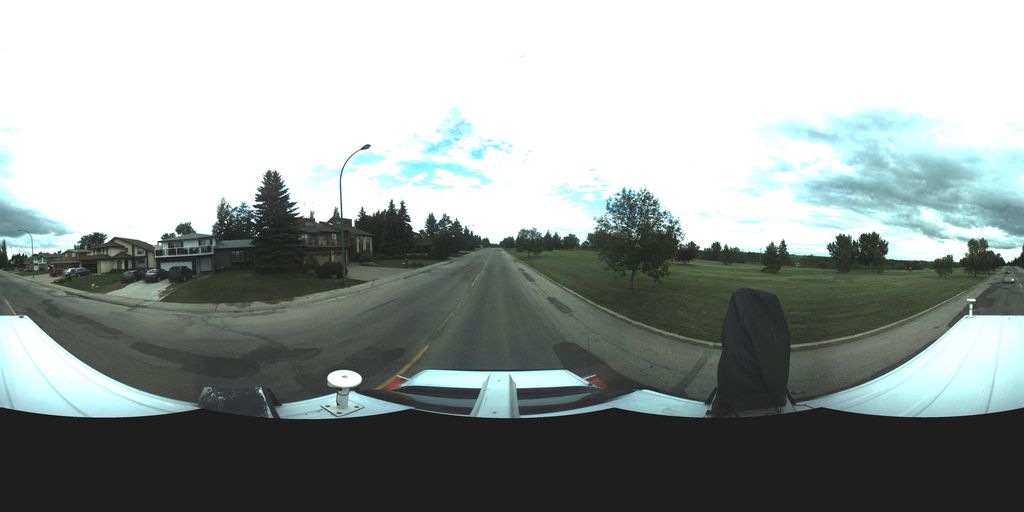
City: saskatoon